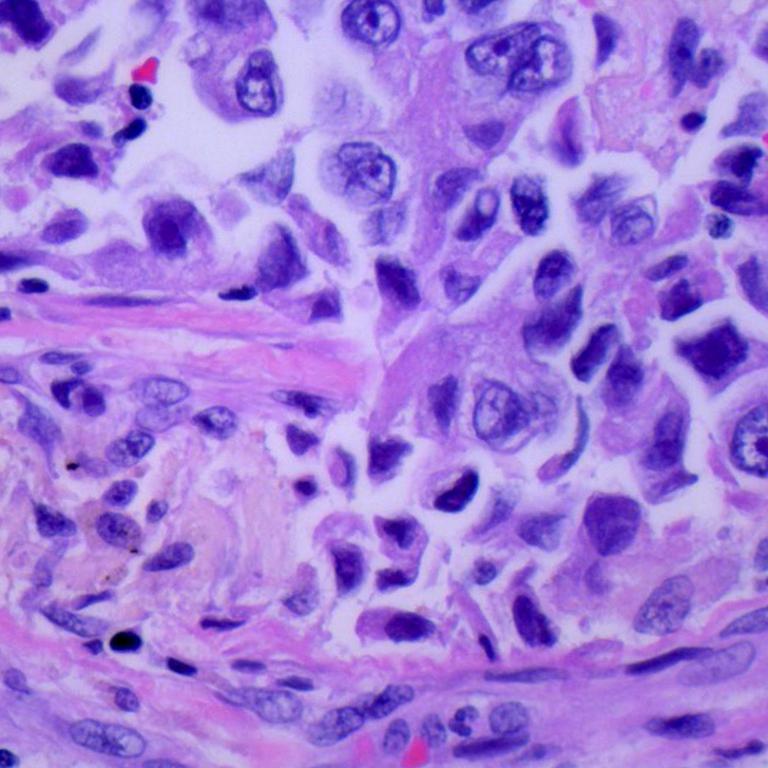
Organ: lung
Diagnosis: adenocarcinomas